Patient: sex M, age 34
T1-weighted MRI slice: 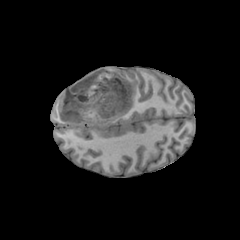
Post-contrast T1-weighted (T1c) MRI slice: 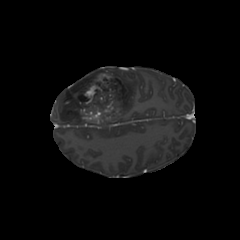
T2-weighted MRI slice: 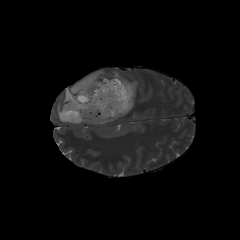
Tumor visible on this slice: yes
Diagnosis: Astrocytoma, IDH-mutant
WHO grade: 4